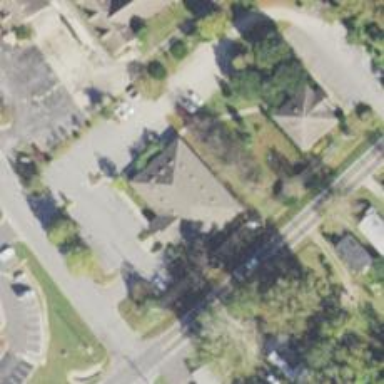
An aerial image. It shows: Healthcare clinic is depicted in the image.